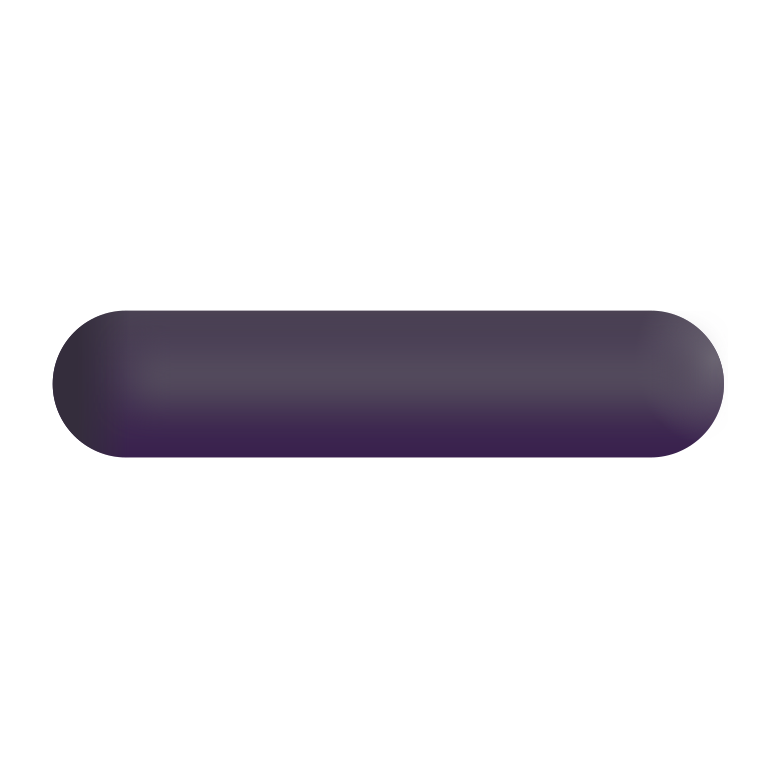
minus color